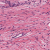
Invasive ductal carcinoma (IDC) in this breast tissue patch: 0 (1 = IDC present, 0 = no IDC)